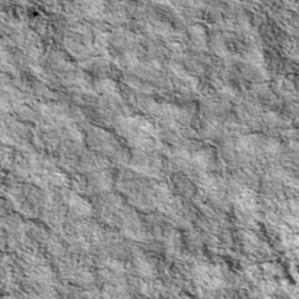
Label: non_frost